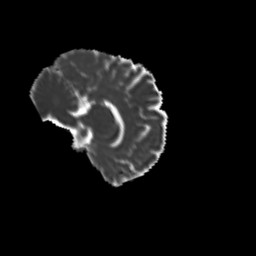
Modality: MD
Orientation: sagittal
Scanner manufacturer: siemens
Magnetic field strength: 3 T
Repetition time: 9.2 s
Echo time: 0.084 s